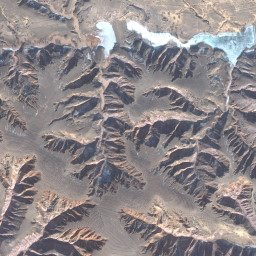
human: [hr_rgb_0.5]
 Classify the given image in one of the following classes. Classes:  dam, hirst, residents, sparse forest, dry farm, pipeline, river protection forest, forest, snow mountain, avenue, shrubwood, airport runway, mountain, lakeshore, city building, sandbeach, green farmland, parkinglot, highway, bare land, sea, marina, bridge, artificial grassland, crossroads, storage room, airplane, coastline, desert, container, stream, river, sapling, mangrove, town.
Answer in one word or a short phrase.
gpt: mountain